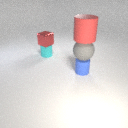
small red metal cube above small cyan rubber cylinder